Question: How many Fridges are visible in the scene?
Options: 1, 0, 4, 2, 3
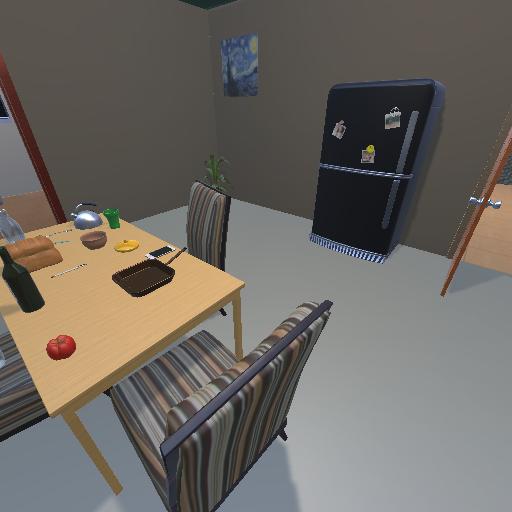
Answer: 1